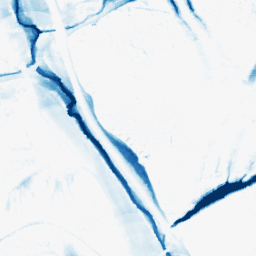
Category: morphological
Decomposition family: morphological_ellipse
Decomposition parameters: operation: closing
width: 20
height: 50
Upsampling method: sinc_hamming
Upsampling parameters: scale: 4
kernel_size: 16
Upsampling scale: 4